I will show an image sequence of human cooking. I have annotated the images with numbered circles. Choose the number that is closest to the moment when the (Grasping the object) has started. You are a five-time world champion in this game. Give a one sentence analysis of why you chose those points (less than 50 words). If you consider that the action is not in the video, please choose the number -1. Provide your answer at the end in a json file of this format: {"points": []}
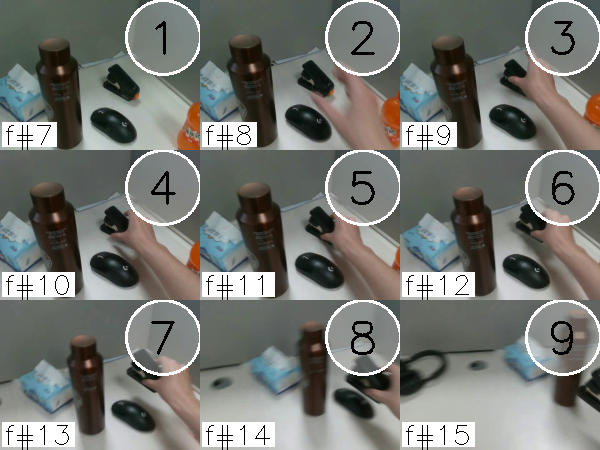
Frame 5 shows the clearest moment of hand-object contact.
{"points": [5]}